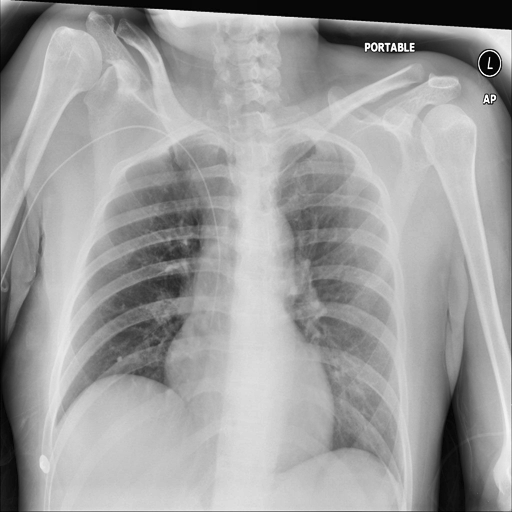
Finding: NORMAL